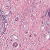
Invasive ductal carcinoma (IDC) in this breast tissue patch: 0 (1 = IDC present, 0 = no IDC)